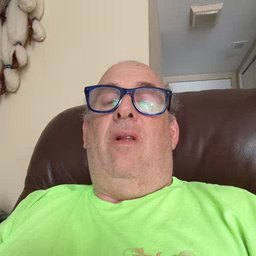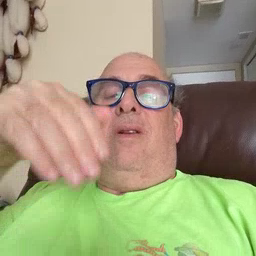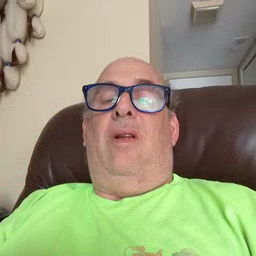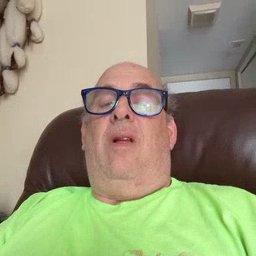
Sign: night